Field crop: maize
Growth stage: 2
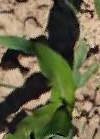
Species: maize